Question: I am developing a web application with jQuery 1.9.1 and jQuery Mobile 1.3.2.
I have some problems with horizontal radio buttons. They display an icon: 'data-icon="radio-on"'.

The radio buttons are added dynamically to the DOM.
My HTML :
'''
<div id="id_card">
<div id="custom_properties"><h2>DATA NOT INCLUDED IN ID CARD</h2></div>
<div id="default_properties"><h2>ID CARD DATA</h2></div>
</div>
'''
My Javascript:
'''
var idCards = [....]; // Array of objects
// This variable contains the HTML corresponding to the custom ID CARDS.
var customIdCardHtml = '<ul data-role="listview" id="custom_idcard_list" data-inset="true">';
// This variable contains the HTML corresponding to the known ID CARDS.
var existingIdCardHtml = '<ul data-role="listview" id="idcard_list" data-inset="true">';
// This variable contains the concatenation of both 'customIdCardHtml' and 'existingIdCardHtml'.
var idCardHtml = '';
// Treat each ID CARD in the array
for(var i=0; i<idCards.length; i++) {
// Get the current ID CARD
var idCard = idCards[i];
// Make sure it is not null, otherwise do nothing with it
// and pass to the next one.
if(idCard) {
// Create an ID card line made of a label and a radio button
var html = '<li class="idcard_property" data-role="fieldcontain">';
html += '<fieldset data-role="controlgroup" data-type="horizontal">';
html += '<legend>'+idCard.NAME+'</legend>';
// Populate the radio button with values
for(var j=0; j<idCard.VALUES.length; j++) {
// Get the current value of the selected ID CARD
var value = idCard.VALUES[j];
if(idCard.VALUE == value) {
html += '<input type="radio" class="select_idcard_property" name="'+idCard.TAG+'" id="'+idCard.TAG+'_'+value+'" value='+value+' checked="checked">';
html += '<label for="'+idCard.TAG+'_'+value+'" data-icon="radio-off">'+value+'</label>';
} else {
html += '<input type="radio" class="select_idcard_property" name="'+idCard.TAG+'" id="'+idCard.TAG+'_'+value+'" value='+value+'>';
html += '<label for="'+idCard.TAG+'_'+value+'">'+value+'</label>';
}
}
html += '</fieldset>';
html += '</li>';
// Depending on the type of ID Card (custom or existing)
// append the html to a list or another
if(idCard.CUSTOM)
{
customIdCardHtml += html;
} else {
existingIdCardHtml += html;
}
}
}
customIdCardHtml+='</ul>';
existingIdCardHtml+='</ul>';
$('#custom_properties').append(customIdCardHtml);
$('#default_properties').append(existingIdCardHtml);
$('#id_card').trigger('create');
'''
Here is the code jQM generates:
'''
<div class="ui-radio" style="display: block;">
<input type="radio" name="TEST" id="TEST_NO" value="NO" style="display: block;">
<label for="TEST_NO" data-corners="true" data-shadow="false" data-iconshadow="true" data-wrapperels="span" data-icon="radio-on" data-theme="a" data-mini="false" class="ui-last-child ui-radio-on ui-btn-active ui-btn ui-btn-corner-all ui-fullsize ui-btn-icon-left ui-btn-up-a" style="display: block;">
<span class="ui-btn-inner" style="display: block;">
<span class="ui-btn-text" style="display: inline;">NO</span>
<span class="ui-icon ui-icon-radio-on ui-icon-shadow" style="display: inline;">&nbsp;</span>
</span>
</label>
</div>
'''
'span''class="ui-icon..."'
For the record, the icon is not shown at initialization. It is only displayed when the radio button is clicked, the user goes to another tab and returns to the tab with radio buttons.
Thanks
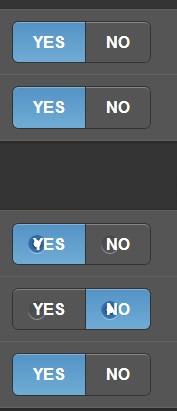
Answer: I finally used omar's solution '$('span.ui-icon').remove();'.
But it doesn't look right. This is just a work around.